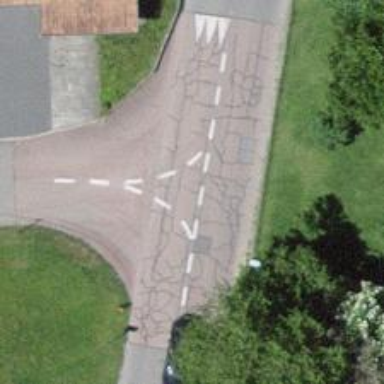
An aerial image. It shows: Traffic hump for calming the traffic.